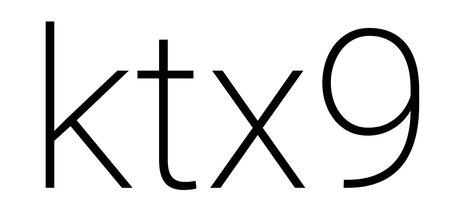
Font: Roboto_ExtraLight